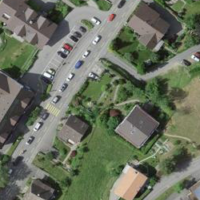
EUNIS habitat code: 54
Species observed at this site:
Euphorbia cyparissias